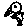
Label: bird